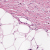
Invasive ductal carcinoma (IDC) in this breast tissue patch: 0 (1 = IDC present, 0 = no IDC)